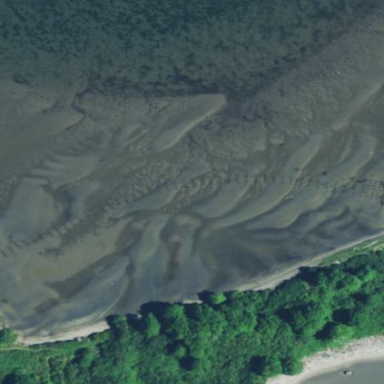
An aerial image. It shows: Natural reef made up of pilings.